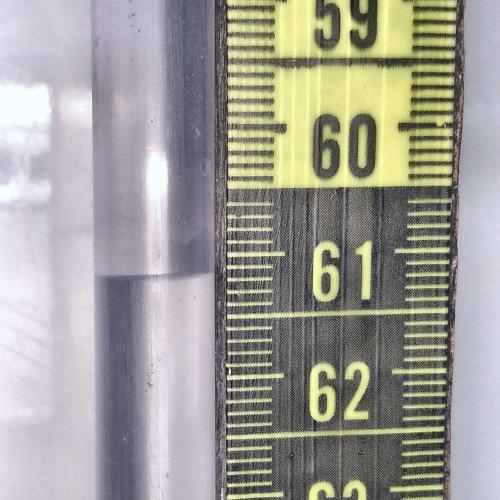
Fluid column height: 61.2 cm